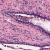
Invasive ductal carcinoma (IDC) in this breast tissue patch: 0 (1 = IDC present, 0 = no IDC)